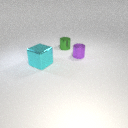
small purple metal cylinder to the right of large cyan metal cube